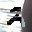
Label: 2